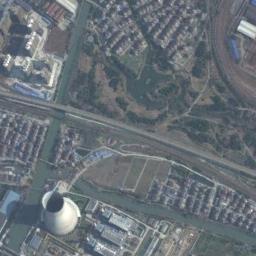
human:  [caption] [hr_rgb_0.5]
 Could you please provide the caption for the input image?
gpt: The thermal power station is next to some buildings and trees .

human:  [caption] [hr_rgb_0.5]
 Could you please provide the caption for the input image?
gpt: There are two thermal power stations, and the right one is emitting smoke .

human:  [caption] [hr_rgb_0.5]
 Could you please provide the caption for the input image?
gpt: Many buildings are near the thermal power station .

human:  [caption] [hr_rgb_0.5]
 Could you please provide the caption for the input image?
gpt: In the thermal power station there are neatly planned plants, Equipment and good greening, and there is a cooling tower .

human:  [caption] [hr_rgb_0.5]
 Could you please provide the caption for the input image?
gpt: There are many buildings and a chimney on the thermal power station .